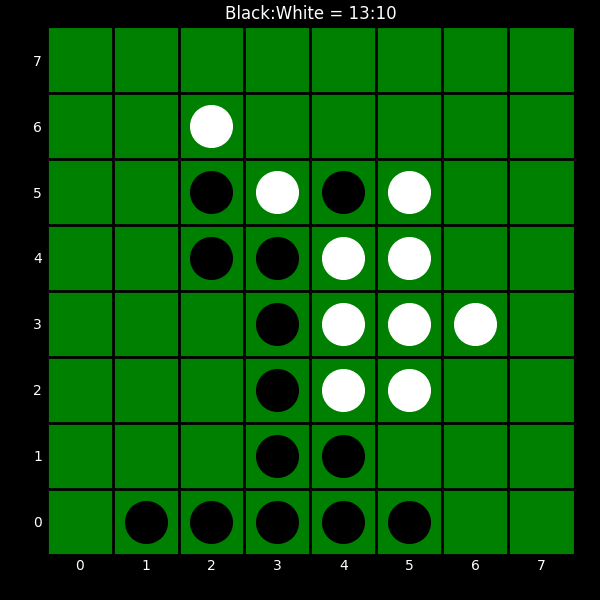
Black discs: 13
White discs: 10